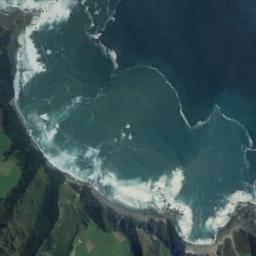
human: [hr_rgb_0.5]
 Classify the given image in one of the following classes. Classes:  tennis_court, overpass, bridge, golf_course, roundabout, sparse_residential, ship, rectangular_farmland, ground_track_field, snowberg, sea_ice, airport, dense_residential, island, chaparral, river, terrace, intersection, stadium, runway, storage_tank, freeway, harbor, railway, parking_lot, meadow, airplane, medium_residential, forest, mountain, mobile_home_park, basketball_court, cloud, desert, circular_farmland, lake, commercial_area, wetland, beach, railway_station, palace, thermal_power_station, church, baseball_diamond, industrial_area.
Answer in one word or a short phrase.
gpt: beach